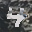
Label: 4